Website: macys
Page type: customer-info-address
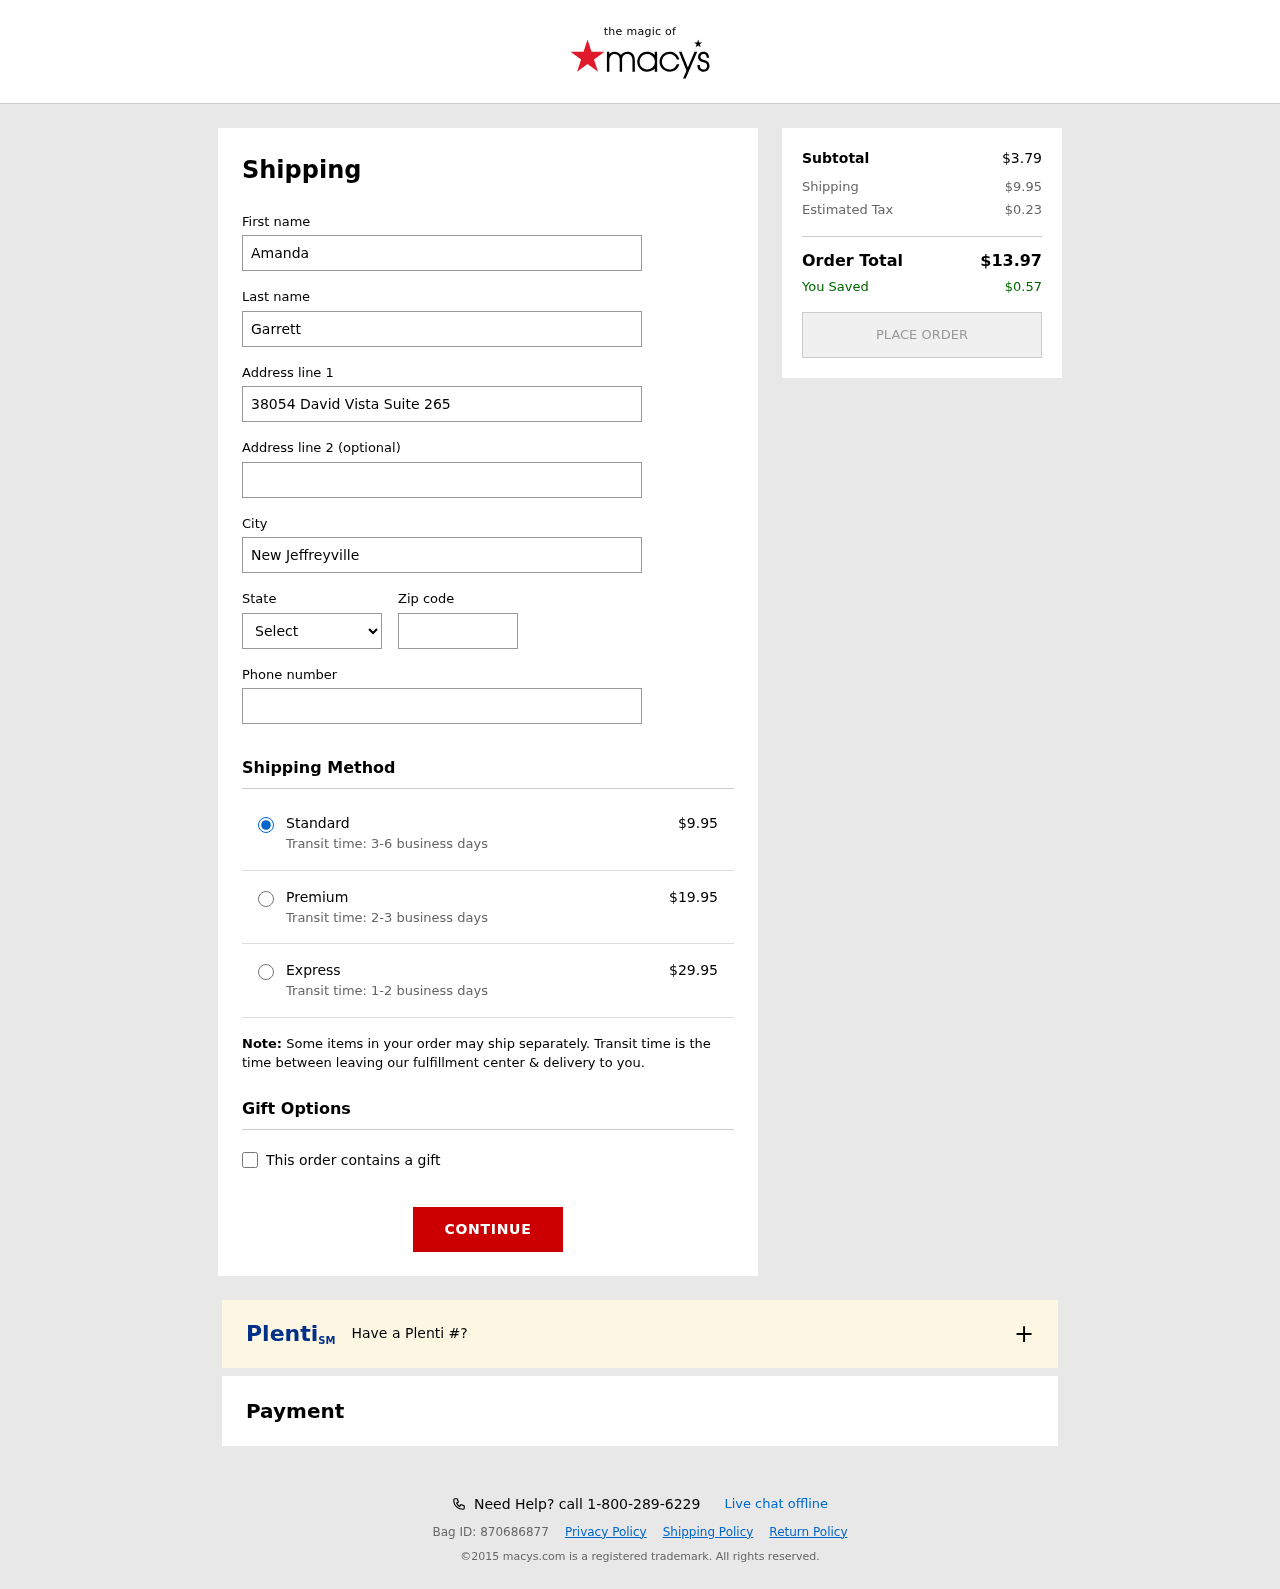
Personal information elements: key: PII_CITY
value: New Jeffreyville
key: PII_FIRSTNAME
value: Amanda
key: PII_LASTNAME
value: Garrett
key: PII_PHONE
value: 6893193489
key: PII_POSTCODE
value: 64816
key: PII_STATE_ABBR
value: CA
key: PII_STREET
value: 38054 David Vista Suite 265
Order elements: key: ORDER_SHIPPING_COST
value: $9.95
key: ORDER_SHIPPING_COST_PREMIUM
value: $19.95
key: ORDER_SHIPPING_COST_EXPRESS
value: $29.95
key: ORDER_SUBTOTAL
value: $3.79
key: ORDER_TAX
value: $0.23
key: ORDER_TOTAL
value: $13.97
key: ORDER_SAVINGS
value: $0.57